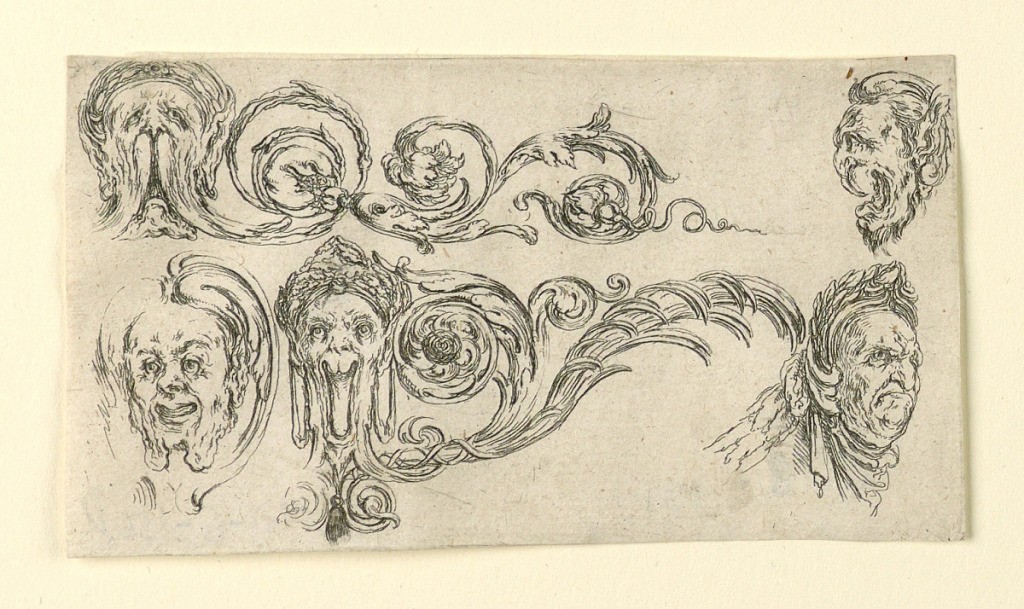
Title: Plate from Frises, Feuillages et Grotesques (Friezes, Foliage and Grotesques)
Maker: Stefano della Bella, Italian, 1610–1664
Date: ca. 1645
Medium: Etching on laid paper
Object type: Print
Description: Horizontal rectangle showing scrolling acanthus arabesques and grotesque faces. At right, a man wearing a laurel wreath.